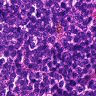
Metastatic tissue present: no